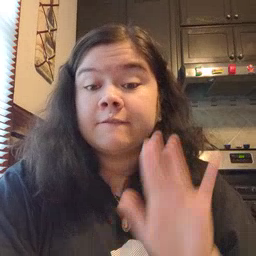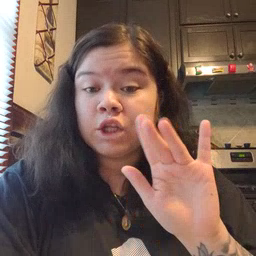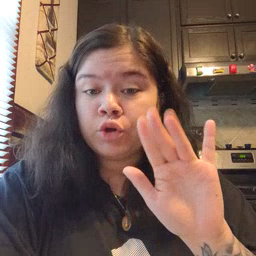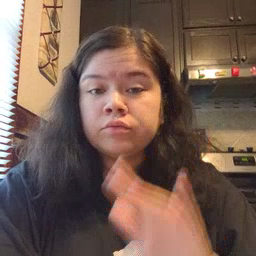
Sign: finger